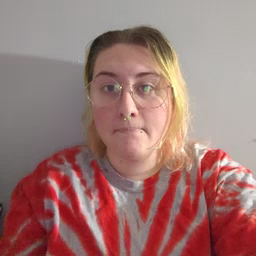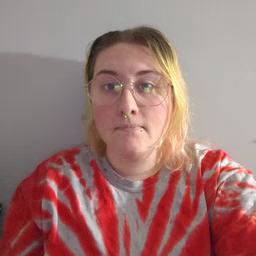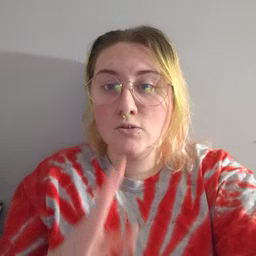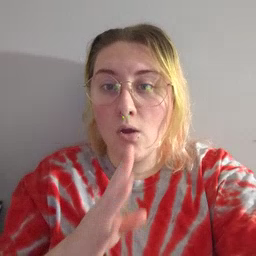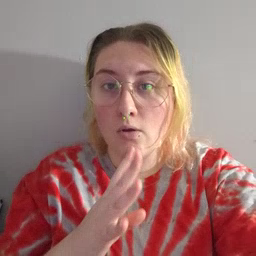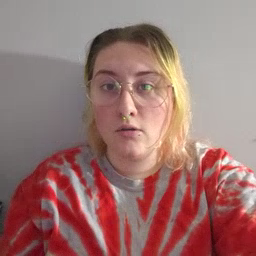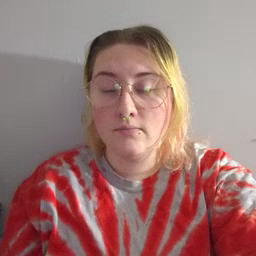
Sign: talk